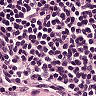
Metastatic tissue present: no